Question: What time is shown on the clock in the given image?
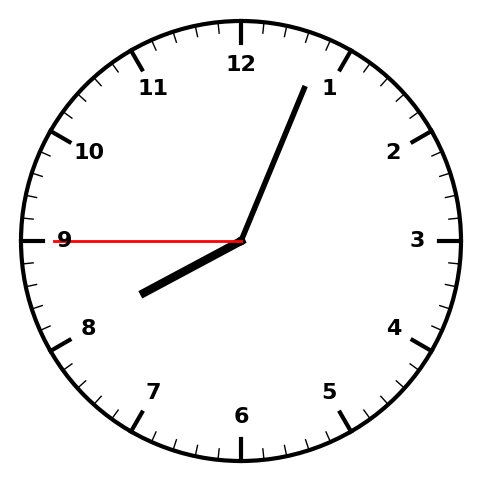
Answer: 08:03:45